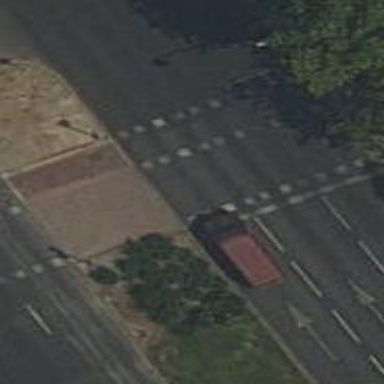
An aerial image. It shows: Zebra crossing with traffic signals.